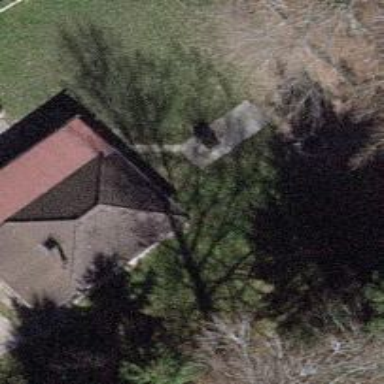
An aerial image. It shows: BBQ amenity.